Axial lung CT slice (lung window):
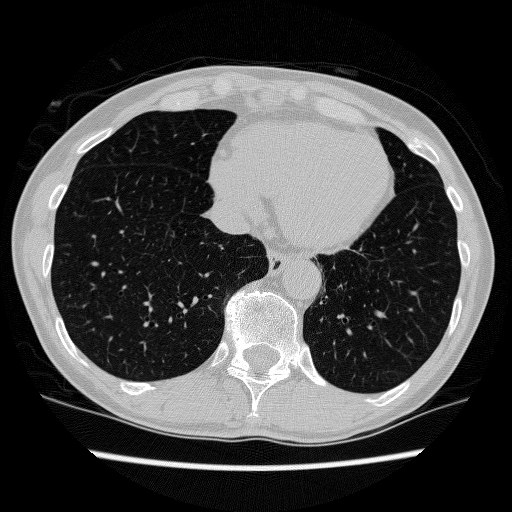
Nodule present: no